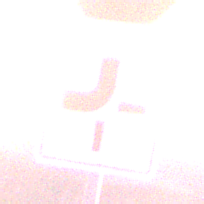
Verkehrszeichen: VerlaufVorfahrtsstrasse2
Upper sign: Stop
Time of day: Dawn
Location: Outdoor (Nature)
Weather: PartlyCloudy
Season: NotSpecified
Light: Natural